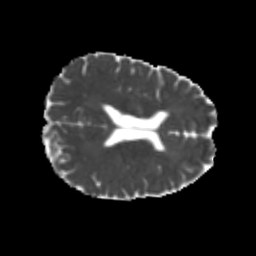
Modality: MD
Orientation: axial
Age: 22
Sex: male
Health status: healthy
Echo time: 0.074 s